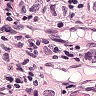
Metastatic tissue present: yes